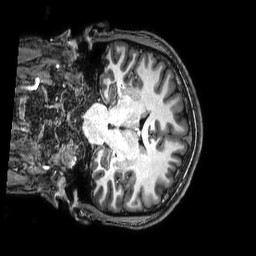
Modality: T1w
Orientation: coronal
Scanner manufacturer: philips
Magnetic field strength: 3 T
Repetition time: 0.008 s
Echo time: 0.003523 s